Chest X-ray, PA view. Patient: 22 years old, sex F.
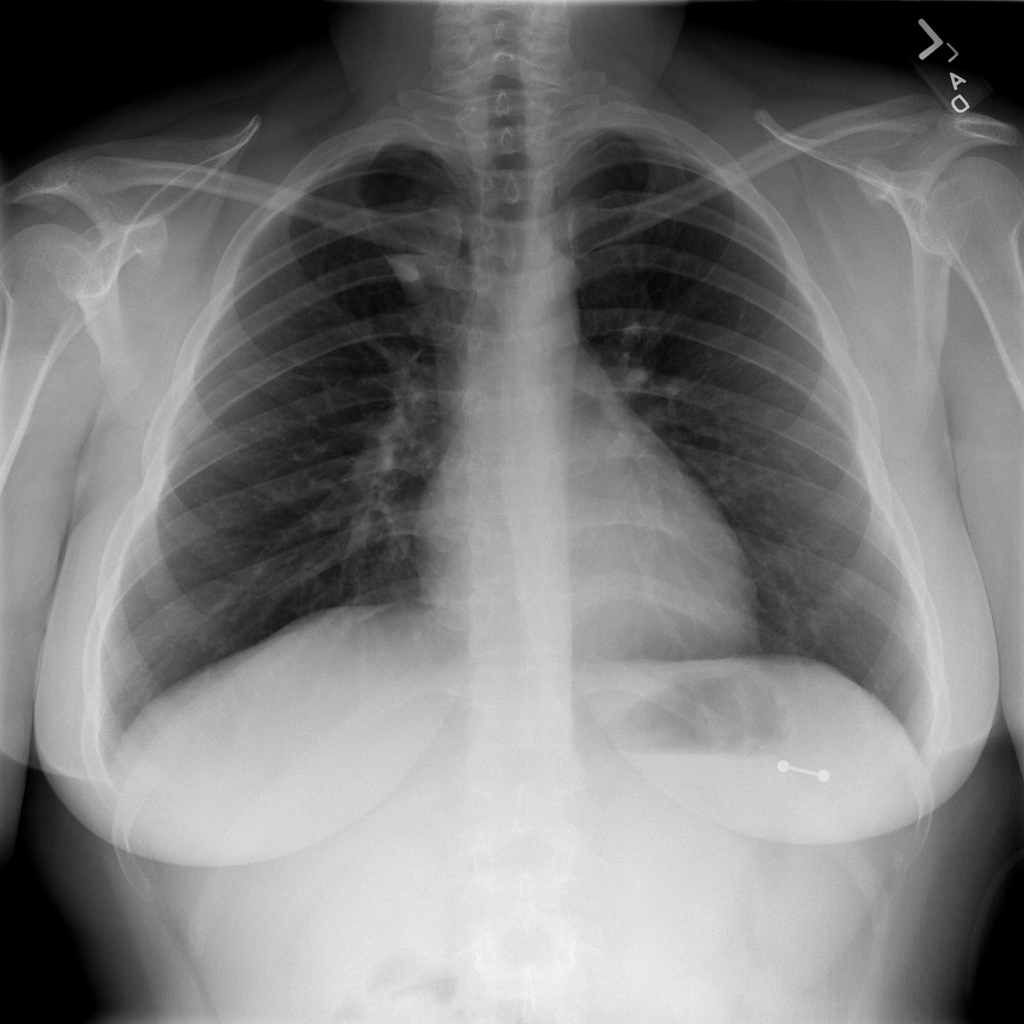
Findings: No Finding